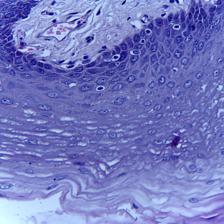
Diagnosis: Normal